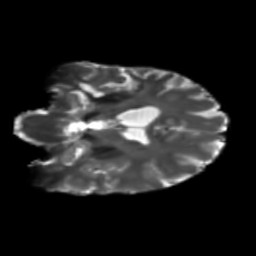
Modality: T2w
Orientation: coronal
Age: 37
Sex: female
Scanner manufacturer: siemens
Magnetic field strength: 3 T
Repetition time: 5.47 s
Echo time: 0.0854 s